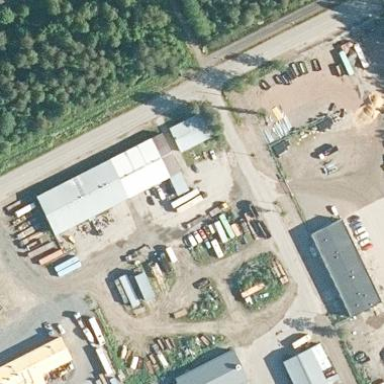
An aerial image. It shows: Industrial building.